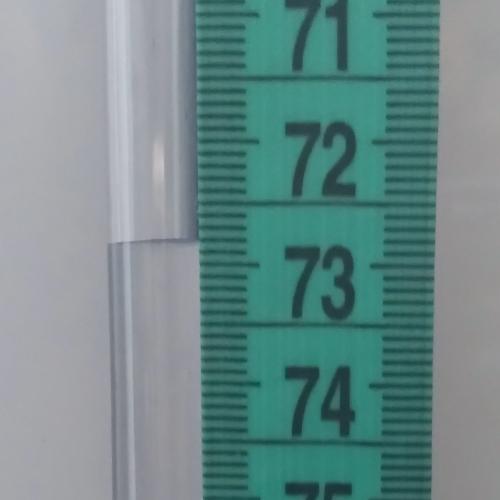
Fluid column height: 72.8 cm